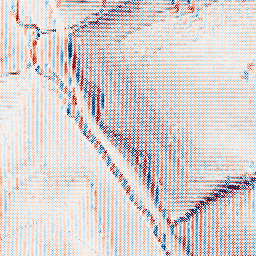
Category: wavelet
Decomposition family: wavelet_dwt
Decomposition parameters: wavelet: haar
level: 1
Upsampling method: fft_zeropad
Upsampling parameters: scale: 4
Upsampling scale: 4